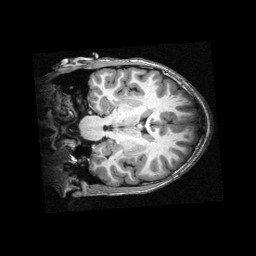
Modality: T1w
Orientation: coronal
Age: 10
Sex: male
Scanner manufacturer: siemens
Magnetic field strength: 3 T
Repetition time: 2.3 s
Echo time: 0.00336 s